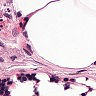
Metastatic tissue present: no